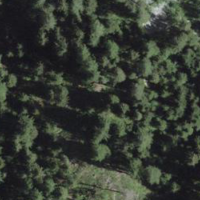
EUNIS habitat code: 43
Species observed at this site:
Rubus saxatilis